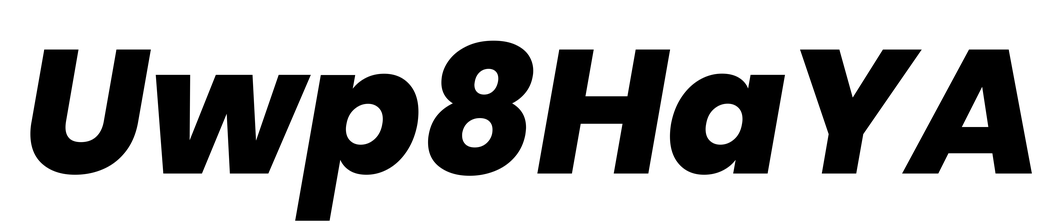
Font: Poppins-ExtraBoldItalic